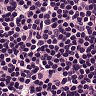
Metastatic tissue present: no